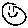
Label: smiley face